Question: In my Windows Forms Application, basically I have two 'DataGridView's. I want to select rows from right one and add selected rows to the left.
The right 'DataGridView'has a checkbox column.
---

---
---
1. Click the first row and Click Add button.
2. Click the third row and Click Add button.
The problem is the first row was added twice because it was ticked.
How can I make sure that rows added are distinct?
---
---
'''
foreach (DataGridViewRow row in dgRight.Rows)
{
DataGridViewCheckBoxCell check = row.Cells[0] as DataGridViewCheckBoxCell;
if (check.Value != null)
{
if ((bool)check.Value)
{
DataRow myRow = (row.DataBoundItem as DataRowView).Row;
DataRow dr = dt.NewRow();
dr[0] = myRow[0];
dr[1] = myRow[1];
dr[2] = myRow[2];
dr[3] = myRow[3];
dt.Rows.Add(dr);
}
}
}
dgLeft.DataSource = dt;
'''
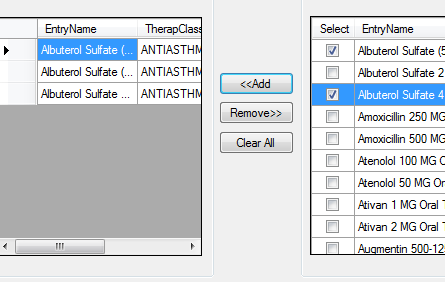
Answer: Check if the row already exists in the 'Data Table' by using the '.Find' method:
'''
var rowExists = dt.Rows.Find(dr);
if (rowExists == null) { // The row doesn't exist
dt.Rows.Add(dr); // Add the row
}
'''